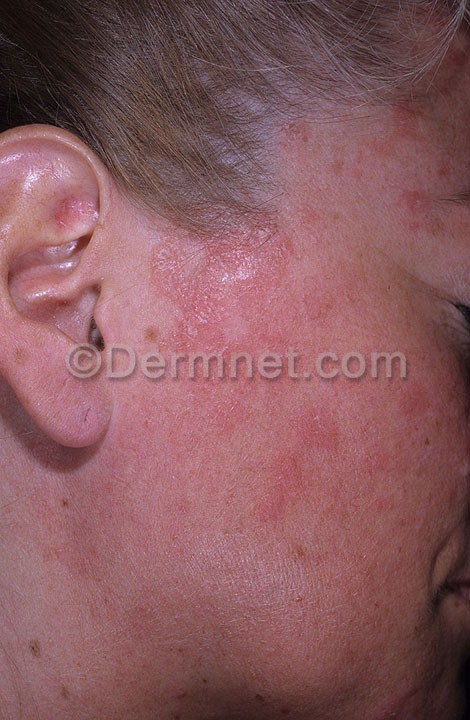
Disease: Lupus and other Connective Tissue diseases